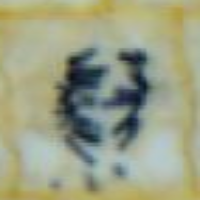
Label: anaphase